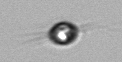
Label: Acanthoica_quattrospina